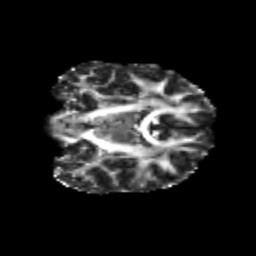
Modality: FA
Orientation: coronal
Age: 19
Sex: female
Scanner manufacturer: siemens
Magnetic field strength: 3 T
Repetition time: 3.5 s
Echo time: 0.113 s